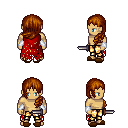
a pixel art fantasy rpg character, male body template, human, tanned skin, red tattered cape, gold greaves, brunette left-swept hairstyle, white cloth bracers, brown slippers, dagger, four views (front, back, left, right), 2x2 character sprite sheet, small pixel art, hard edges, no anti-aliasing